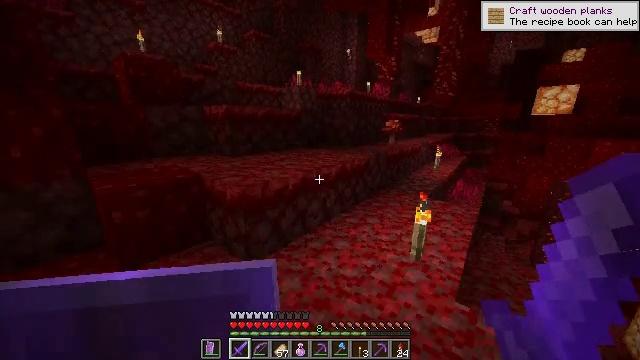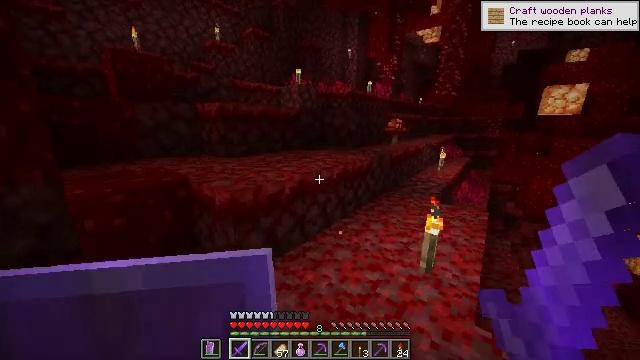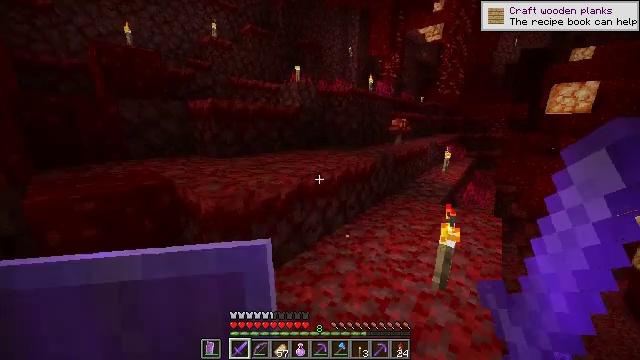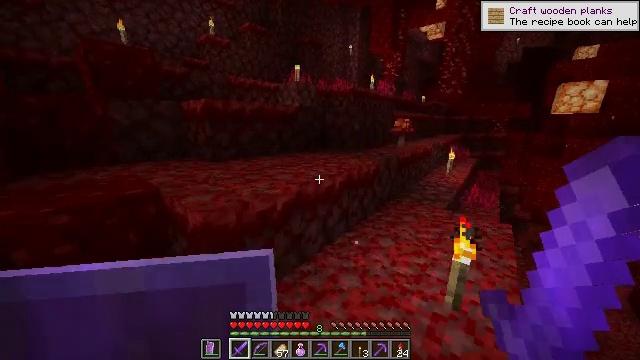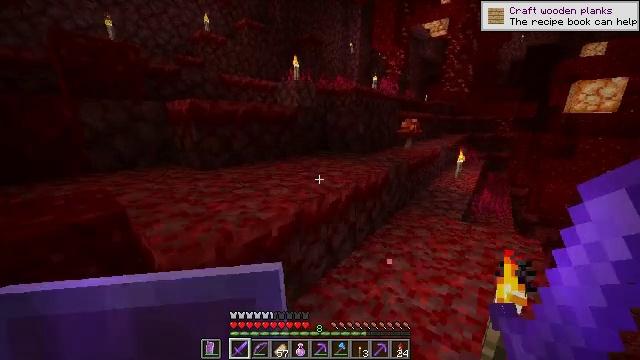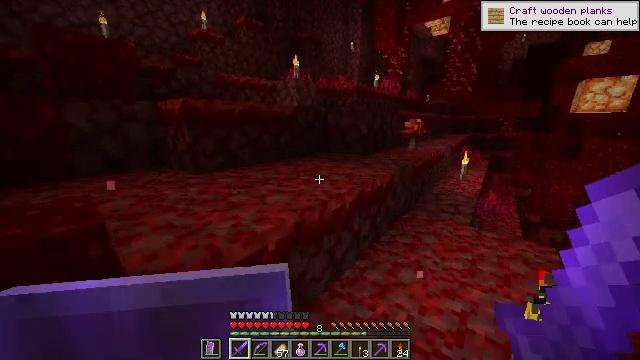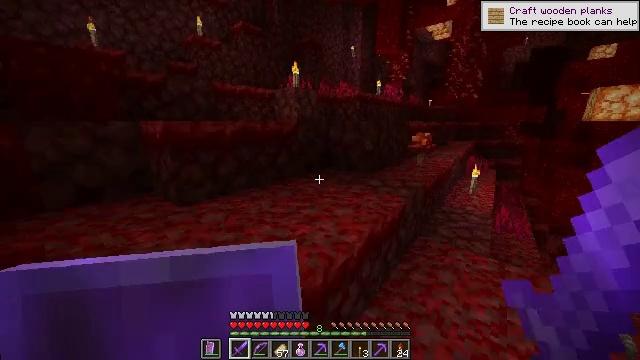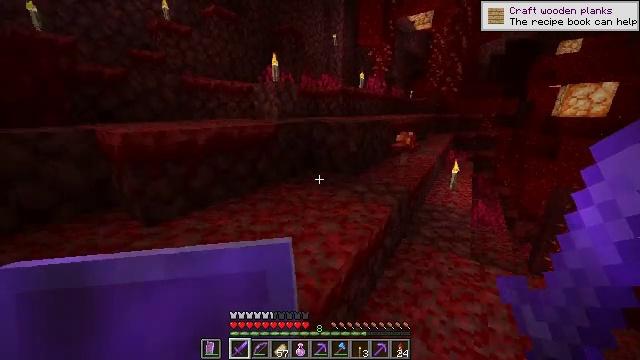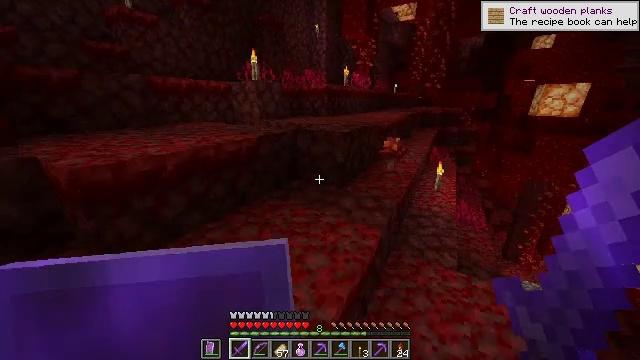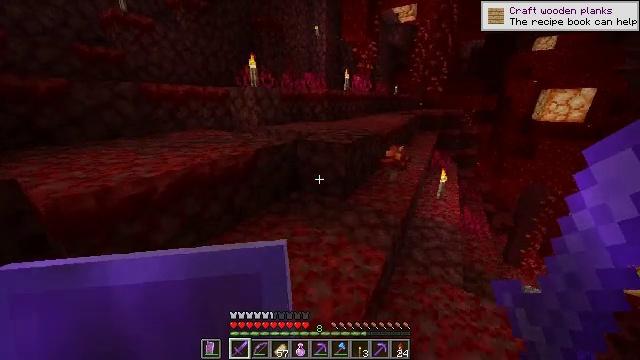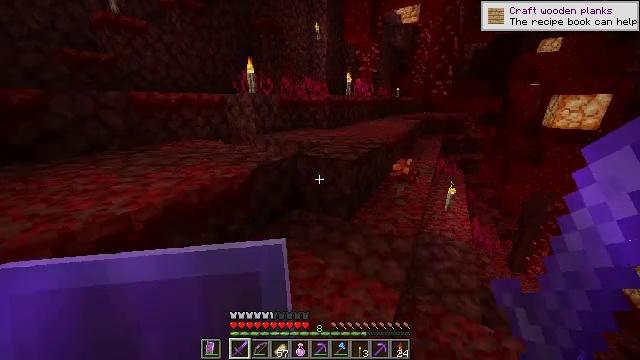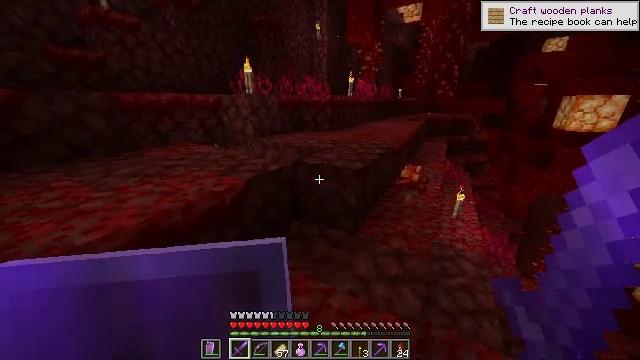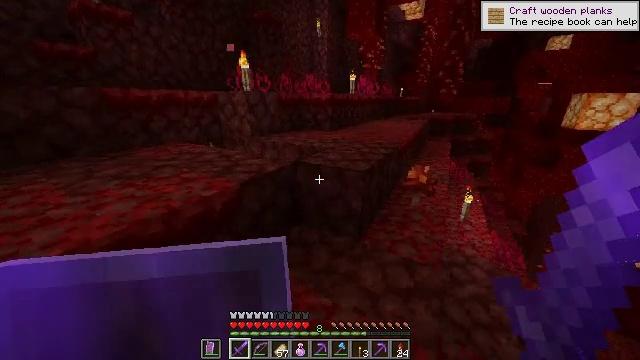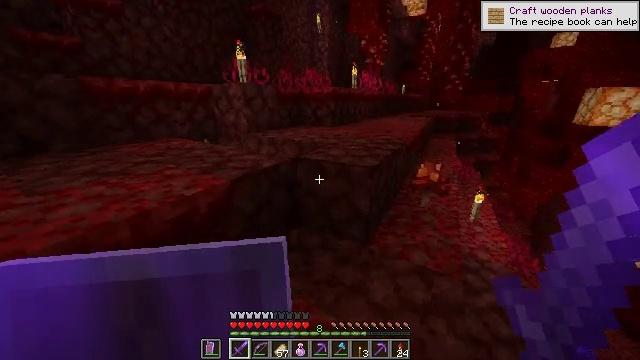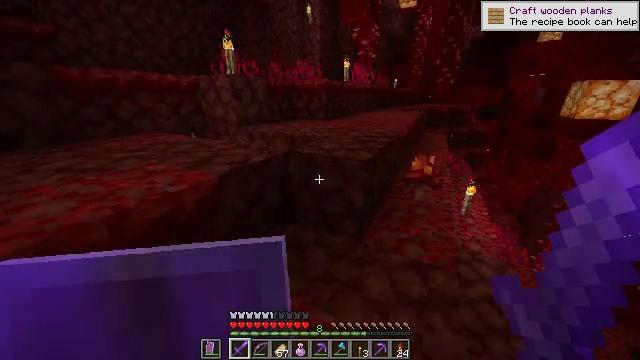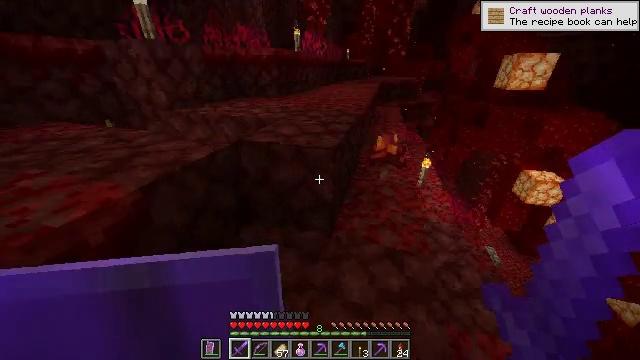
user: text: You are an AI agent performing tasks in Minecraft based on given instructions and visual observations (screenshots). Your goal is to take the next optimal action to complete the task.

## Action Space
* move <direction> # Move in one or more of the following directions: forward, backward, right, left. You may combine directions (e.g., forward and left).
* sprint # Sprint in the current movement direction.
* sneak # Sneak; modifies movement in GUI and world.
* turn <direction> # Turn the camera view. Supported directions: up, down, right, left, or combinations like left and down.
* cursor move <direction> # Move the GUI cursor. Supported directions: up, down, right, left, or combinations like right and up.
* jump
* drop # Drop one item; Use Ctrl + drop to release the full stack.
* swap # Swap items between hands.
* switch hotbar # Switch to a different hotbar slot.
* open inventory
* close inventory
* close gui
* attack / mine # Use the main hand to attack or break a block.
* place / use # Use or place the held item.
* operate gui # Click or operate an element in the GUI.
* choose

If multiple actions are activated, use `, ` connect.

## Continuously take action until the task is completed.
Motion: motion action
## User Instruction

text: Remove crimson fungus from its spot.
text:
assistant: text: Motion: move forward, sprint
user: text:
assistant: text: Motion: move forward, sprint
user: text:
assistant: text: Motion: move forward, sprint
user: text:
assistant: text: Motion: move forward, sprint
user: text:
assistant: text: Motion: move forward, sprint
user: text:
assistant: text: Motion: move forward, sprint, jump
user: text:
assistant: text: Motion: move forward, sprint, turn right and down, jump
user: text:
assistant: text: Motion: move forward, sprint, turn right and down, jump
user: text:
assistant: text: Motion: move forward, sprint, jump
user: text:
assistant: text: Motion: move forward, sprint, jump
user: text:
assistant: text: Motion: move forward, sprint
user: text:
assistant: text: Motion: move forward, sprint
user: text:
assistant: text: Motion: move forward, sprint
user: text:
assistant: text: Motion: move forward, sprint, turn right and down
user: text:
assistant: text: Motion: move forward, sprint, turn right and down
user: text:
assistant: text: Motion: move forward, turn right and down
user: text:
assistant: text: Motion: turn right and down
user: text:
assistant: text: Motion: turn right and down
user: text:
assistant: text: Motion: move forward
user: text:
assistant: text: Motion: move forward
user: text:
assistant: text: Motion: move forward
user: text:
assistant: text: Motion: move forward
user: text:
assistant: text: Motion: move forward
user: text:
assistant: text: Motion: no_op
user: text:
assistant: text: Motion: turn down
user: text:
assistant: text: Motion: turn down
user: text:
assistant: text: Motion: no_op
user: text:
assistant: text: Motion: no_op
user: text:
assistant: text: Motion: no_op
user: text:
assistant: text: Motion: attack / mine